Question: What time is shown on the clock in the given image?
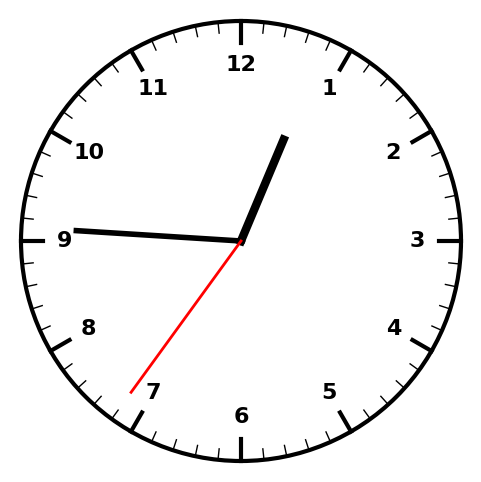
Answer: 12:45:36